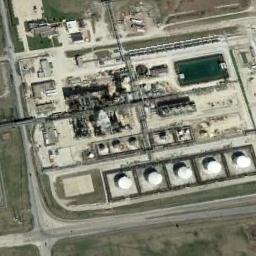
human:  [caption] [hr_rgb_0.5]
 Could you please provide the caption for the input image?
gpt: There are many different-sized oil storage tanks and many buildings in the factory, There is a large lawn and a pool in the factory .

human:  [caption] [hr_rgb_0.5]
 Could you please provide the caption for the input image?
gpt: There are five storage tanks on the bare land next to the grass .

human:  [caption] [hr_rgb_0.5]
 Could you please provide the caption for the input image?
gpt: Several buildings are next to storage tanks .

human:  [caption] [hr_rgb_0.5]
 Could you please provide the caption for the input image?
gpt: There are three white storage tanks and three silver storage tanks .

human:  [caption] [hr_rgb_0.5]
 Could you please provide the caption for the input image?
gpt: There are five white storage tanks arranged neatly .